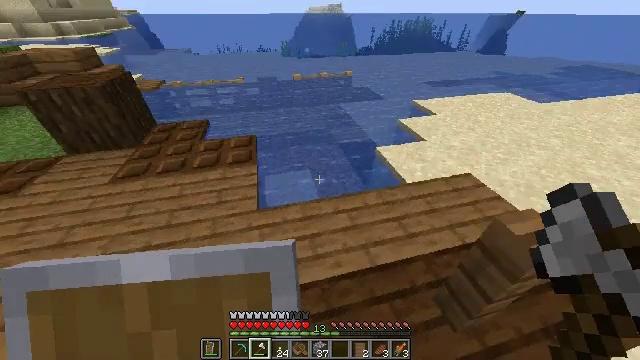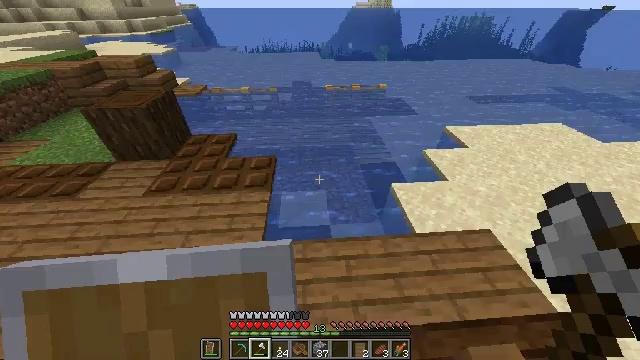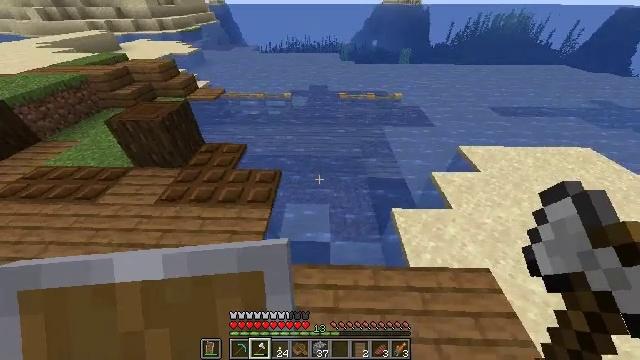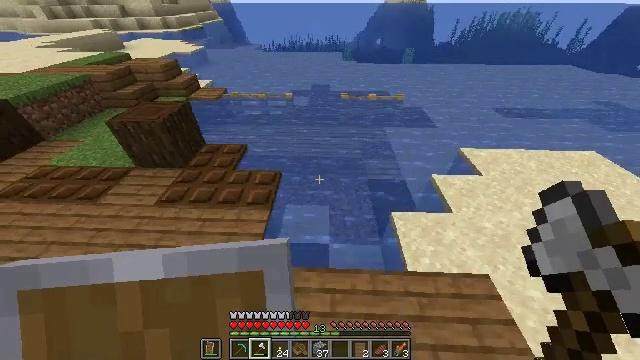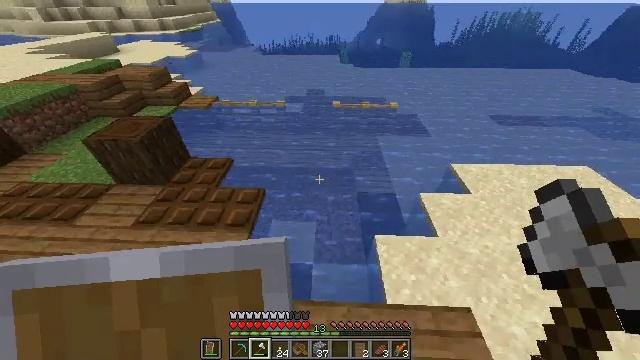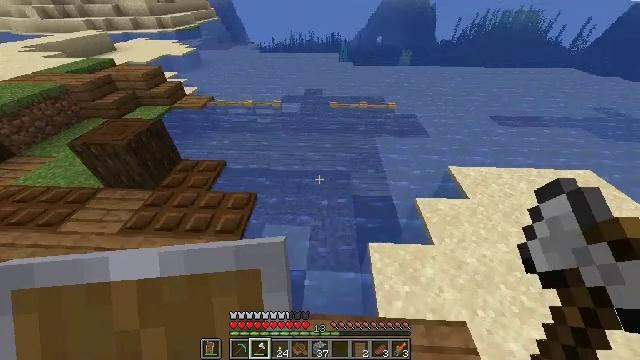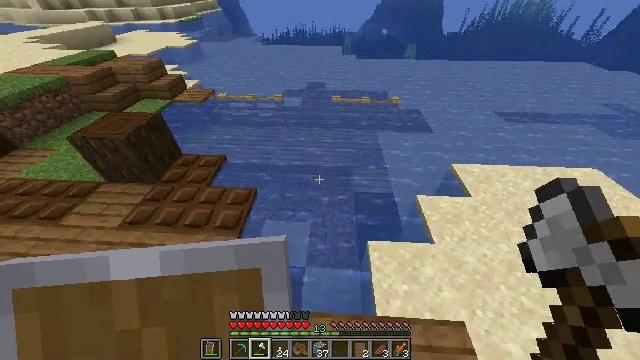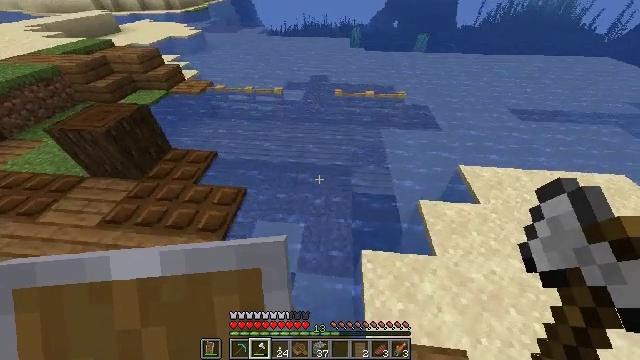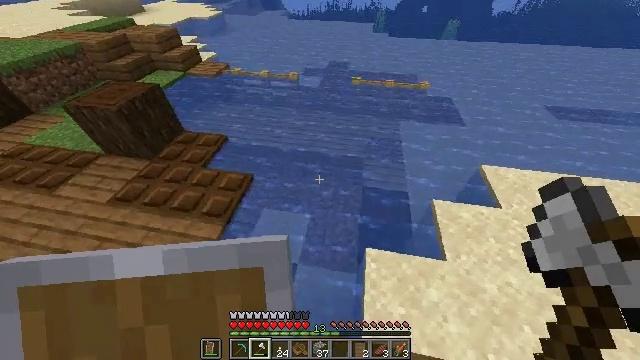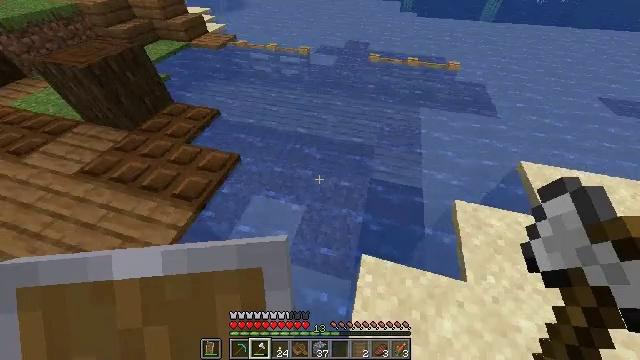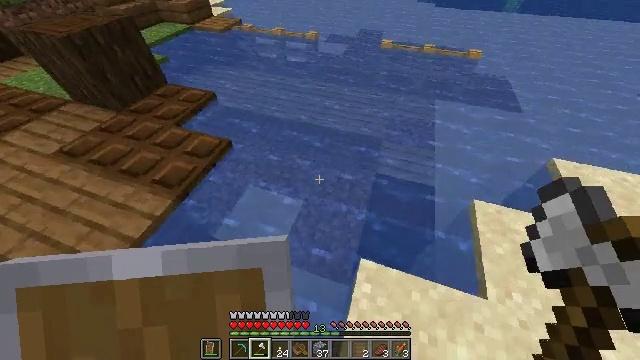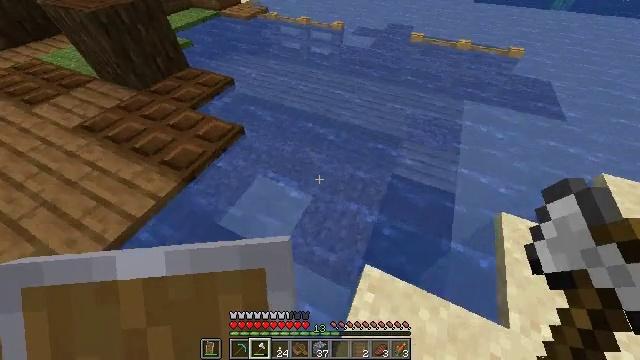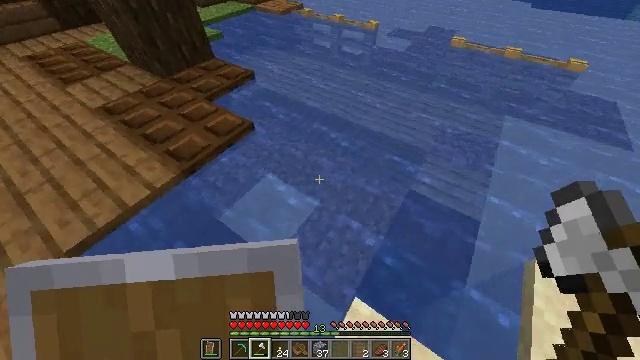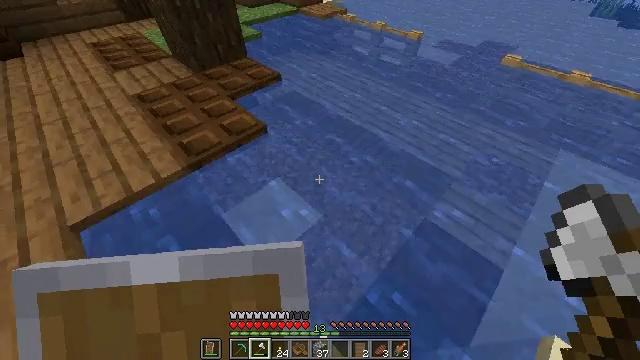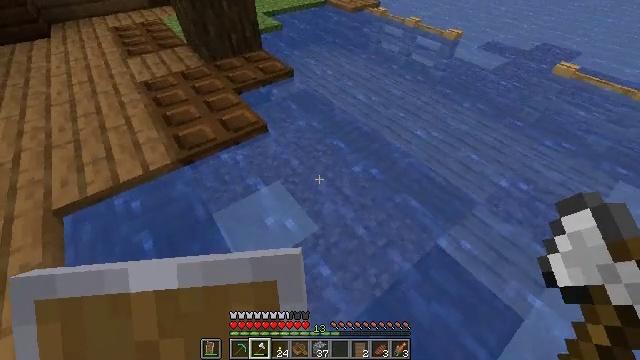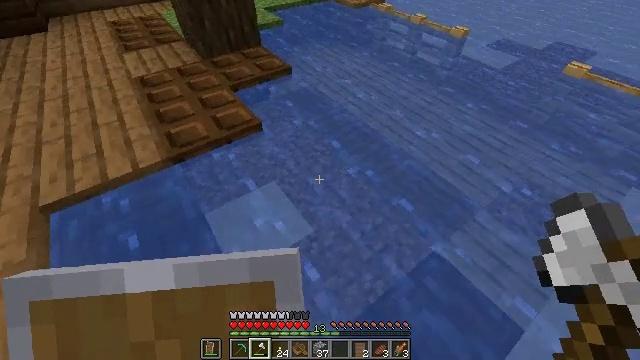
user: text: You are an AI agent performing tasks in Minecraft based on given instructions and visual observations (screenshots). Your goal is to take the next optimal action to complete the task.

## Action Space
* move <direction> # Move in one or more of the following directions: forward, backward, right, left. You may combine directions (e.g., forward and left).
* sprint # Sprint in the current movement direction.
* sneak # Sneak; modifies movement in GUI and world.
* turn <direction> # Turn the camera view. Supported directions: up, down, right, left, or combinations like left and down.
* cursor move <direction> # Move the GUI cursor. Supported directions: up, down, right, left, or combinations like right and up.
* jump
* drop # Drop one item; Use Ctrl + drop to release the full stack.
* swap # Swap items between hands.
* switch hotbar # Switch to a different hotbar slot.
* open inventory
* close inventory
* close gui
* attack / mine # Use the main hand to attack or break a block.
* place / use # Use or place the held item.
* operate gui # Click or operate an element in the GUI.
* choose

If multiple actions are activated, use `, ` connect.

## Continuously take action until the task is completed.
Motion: motion action
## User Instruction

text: Open the crafting table to craft a diamond shovel.
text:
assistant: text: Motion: move forward and move right, sprint, turn left and down, jump
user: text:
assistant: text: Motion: move forward and move right, sprint, turn left, jump
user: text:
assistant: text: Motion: move forward, sprint, jump
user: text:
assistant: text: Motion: move forward, sprint, jump
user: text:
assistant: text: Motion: move forward, sprint, jump
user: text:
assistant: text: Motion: move forward, sprint, turn down, jump
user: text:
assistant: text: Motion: move forward, sprint, turn left and down, jump
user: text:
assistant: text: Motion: move forward, sprint, turn left and down, jump
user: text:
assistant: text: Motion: move forward, sprint, turn left and down
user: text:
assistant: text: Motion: move forward, sprint, turn left
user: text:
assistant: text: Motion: move forward, turn left
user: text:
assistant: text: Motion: move right, turn left
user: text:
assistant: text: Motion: move right, turn left and up
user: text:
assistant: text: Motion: turn left and up
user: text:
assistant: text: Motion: turn left
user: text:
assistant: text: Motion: no_op
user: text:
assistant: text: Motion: turn left and up
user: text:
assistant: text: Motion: no_op
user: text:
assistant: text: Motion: no_op
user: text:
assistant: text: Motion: turn up
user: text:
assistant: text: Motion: turn up
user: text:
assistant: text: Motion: no_op
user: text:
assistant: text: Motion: move forward
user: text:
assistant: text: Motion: move forward, turn right
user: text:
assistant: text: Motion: move forward, turn right
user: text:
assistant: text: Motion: move forward, turn right
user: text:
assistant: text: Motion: move forward
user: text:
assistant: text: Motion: move forward
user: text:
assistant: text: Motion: move forward
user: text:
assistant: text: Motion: move forward